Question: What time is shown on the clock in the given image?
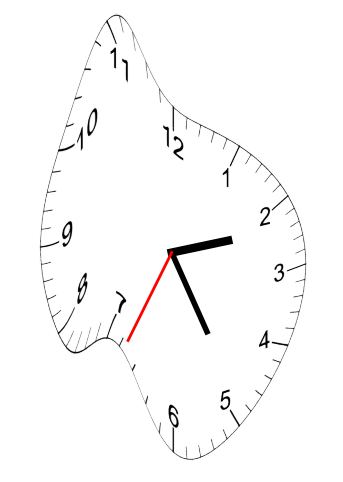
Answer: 02:24:34